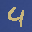
Label: 4